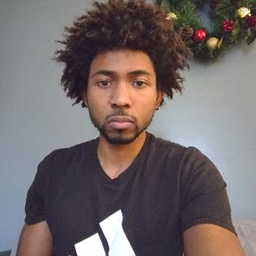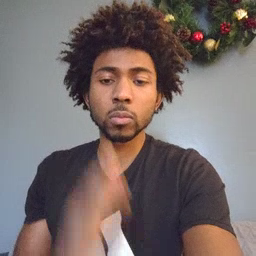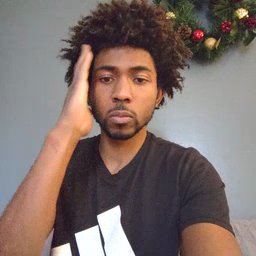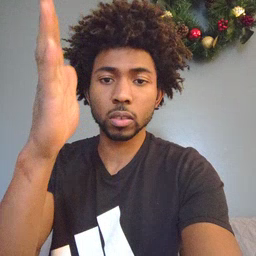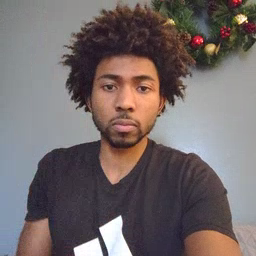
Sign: will